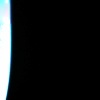
Label: space